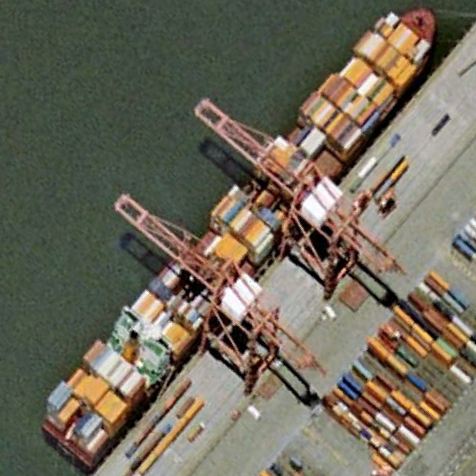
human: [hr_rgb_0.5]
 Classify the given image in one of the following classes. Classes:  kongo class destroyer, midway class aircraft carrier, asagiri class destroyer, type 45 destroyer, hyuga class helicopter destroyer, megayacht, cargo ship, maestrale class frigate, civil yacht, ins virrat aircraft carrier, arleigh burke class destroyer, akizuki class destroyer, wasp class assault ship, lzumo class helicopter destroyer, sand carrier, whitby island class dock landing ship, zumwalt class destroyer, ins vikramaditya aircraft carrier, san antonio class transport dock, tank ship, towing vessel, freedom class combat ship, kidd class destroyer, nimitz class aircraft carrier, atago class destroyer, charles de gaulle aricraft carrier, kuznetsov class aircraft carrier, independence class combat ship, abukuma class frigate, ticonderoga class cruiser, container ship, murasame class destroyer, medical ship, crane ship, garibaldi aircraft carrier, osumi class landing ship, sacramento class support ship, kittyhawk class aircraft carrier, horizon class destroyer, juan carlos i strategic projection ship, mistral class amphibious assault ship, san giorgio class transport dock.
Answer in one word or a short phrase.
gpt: Container ship